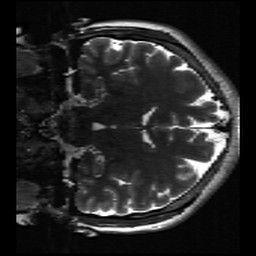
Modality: inplaneT2
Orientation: coronal